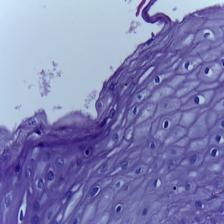
Diagnosis: Normal